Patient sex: M
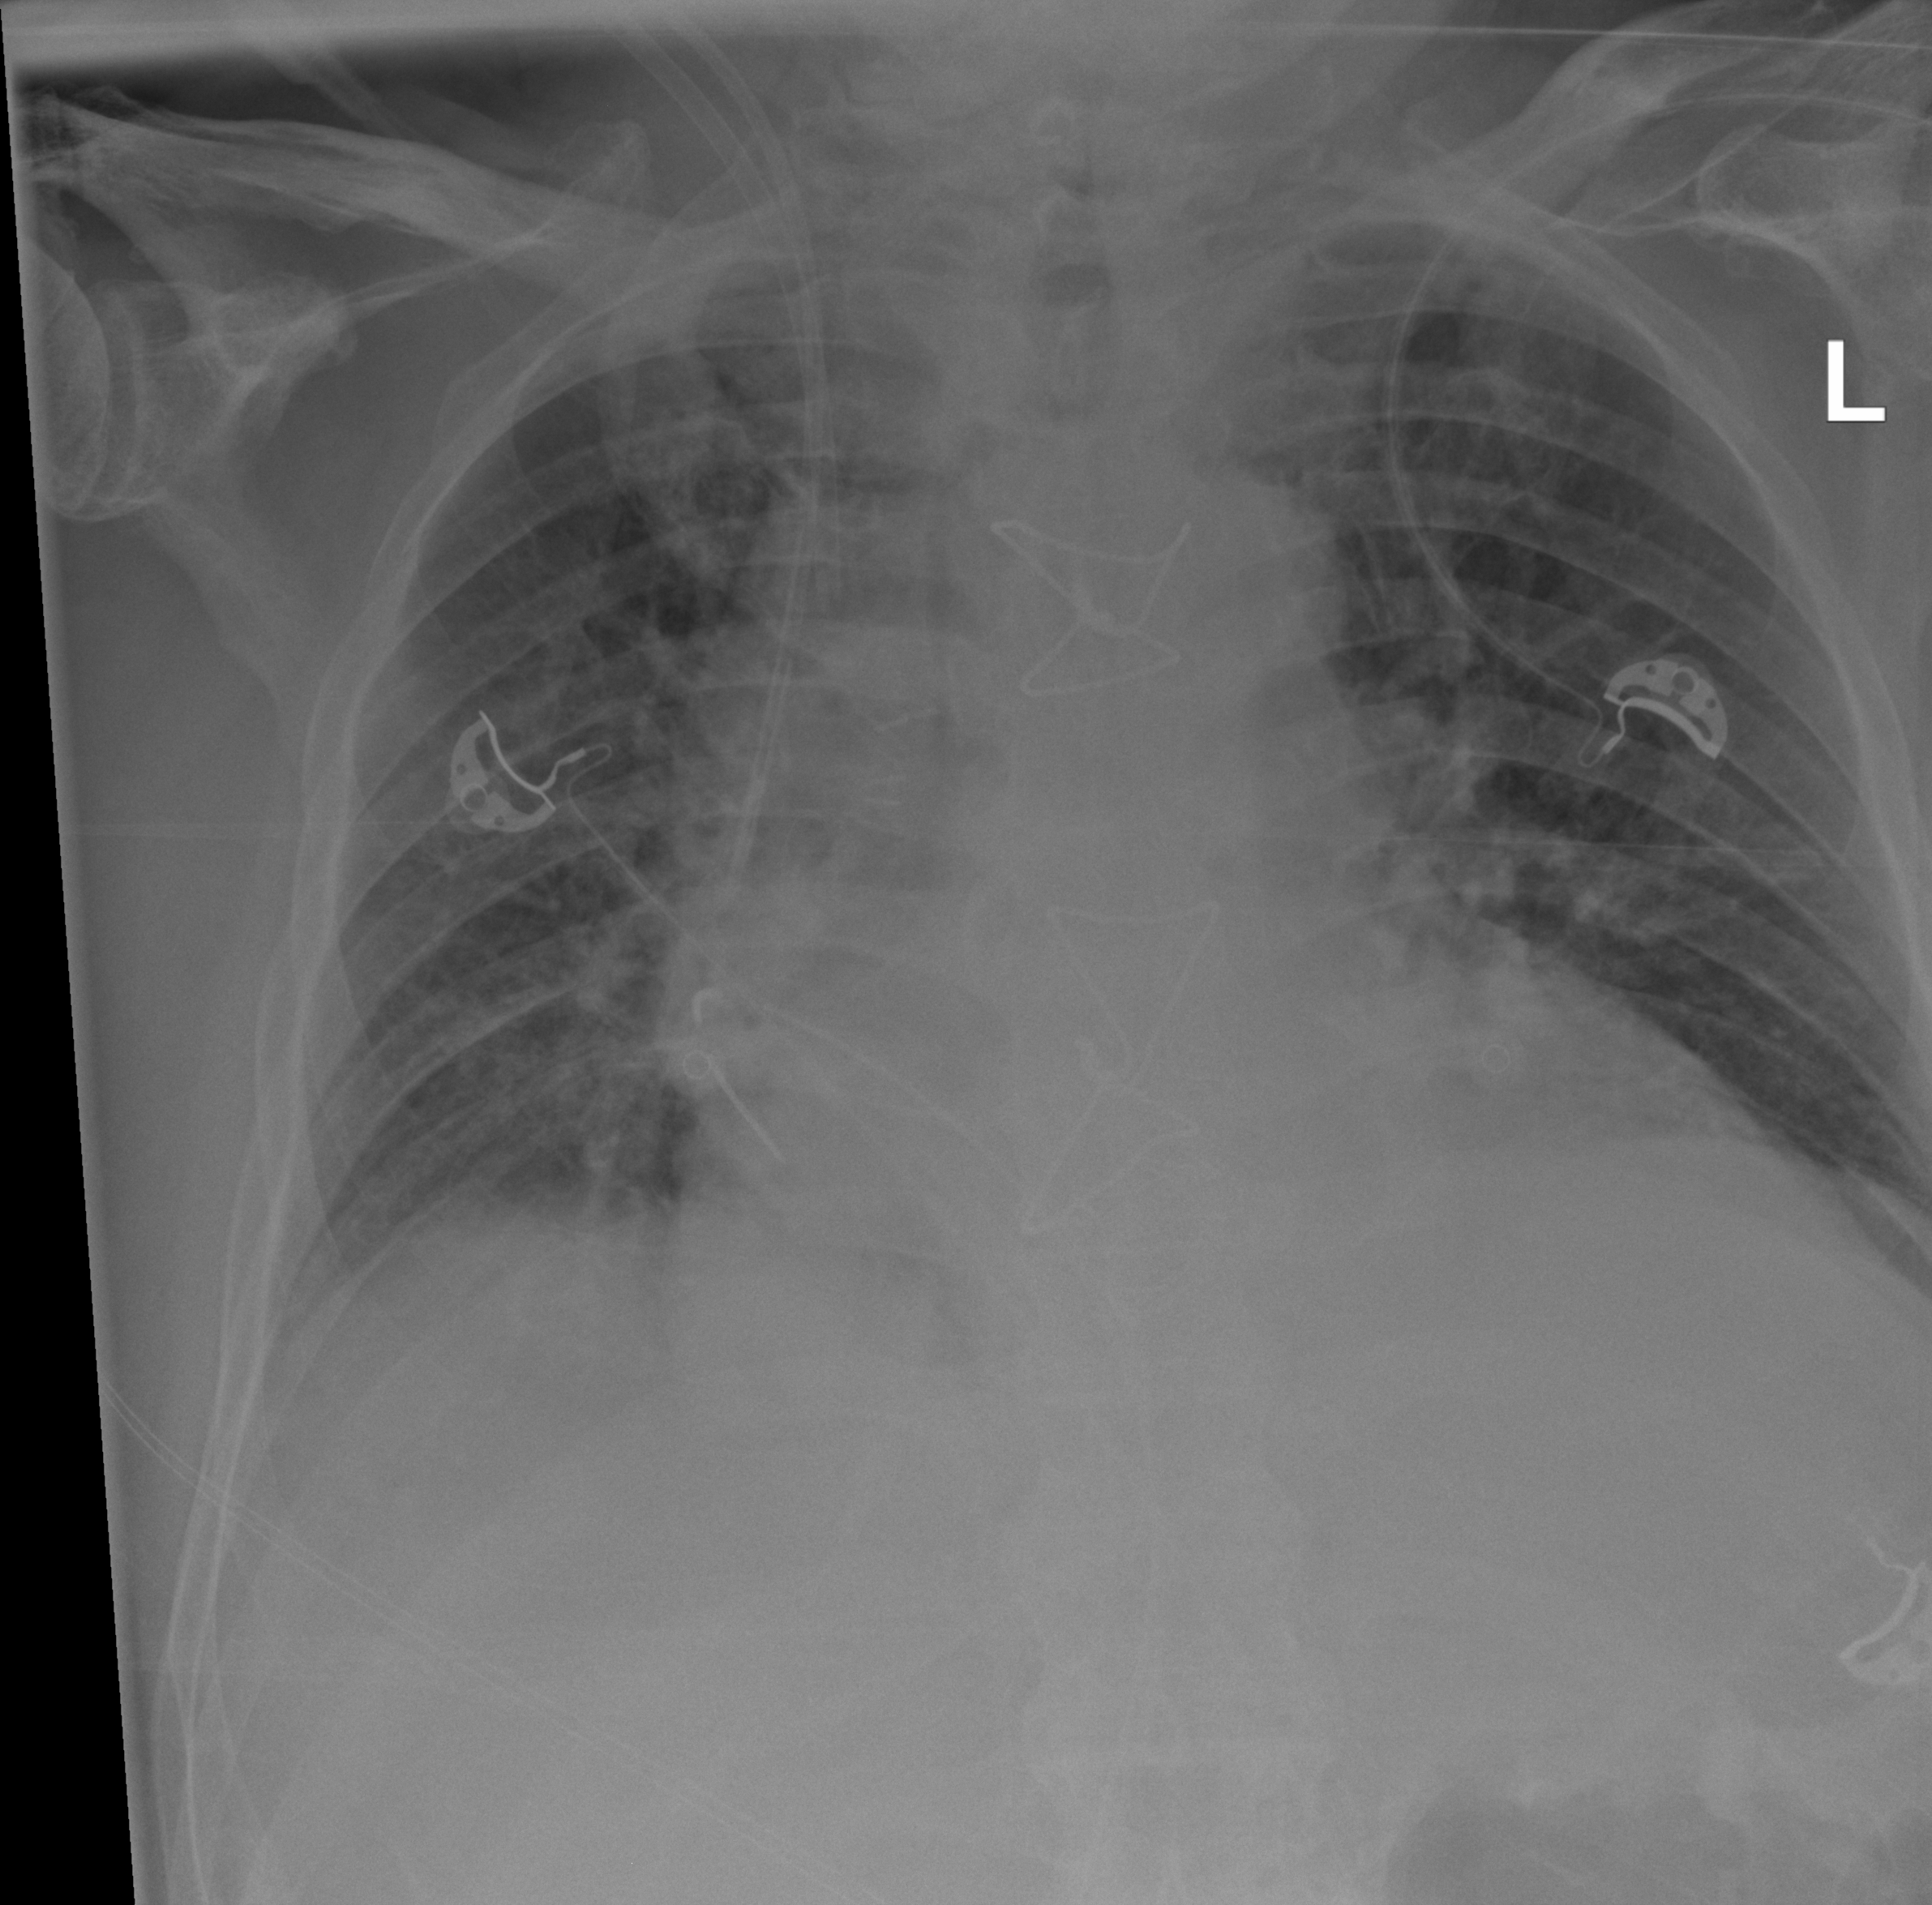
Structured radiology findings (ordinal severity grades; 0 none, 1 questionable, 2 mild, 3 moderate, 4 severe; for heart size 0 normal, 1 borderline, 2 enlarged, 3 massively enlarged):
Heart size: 2
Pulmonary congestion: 2
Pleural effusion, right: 0
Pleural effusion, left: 0
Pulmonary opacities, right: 0
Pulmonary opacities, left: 0
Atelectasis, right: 0
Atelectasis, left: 0